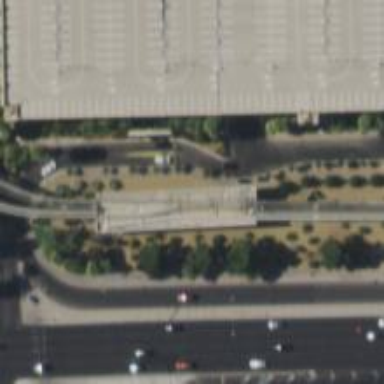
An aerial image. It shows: Monorail railway bridge.